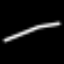
Label: frog